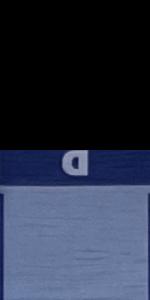
Label: Empty